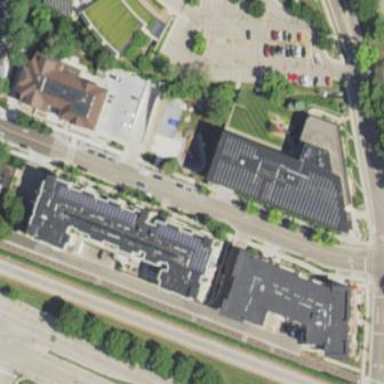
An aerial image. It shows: Office building.